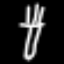
Label: fork